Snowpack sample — Loveland Pass, Silver Plume, Colorado, USA (12/14/25, 10:50 AM MST)
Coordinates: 39.664, -105.882
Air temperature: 36 °F
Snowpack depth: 67 cm
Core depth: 10 cm
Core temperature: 50 °F
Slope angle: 6°, slope face: 326°
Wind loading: low
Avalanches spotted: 0
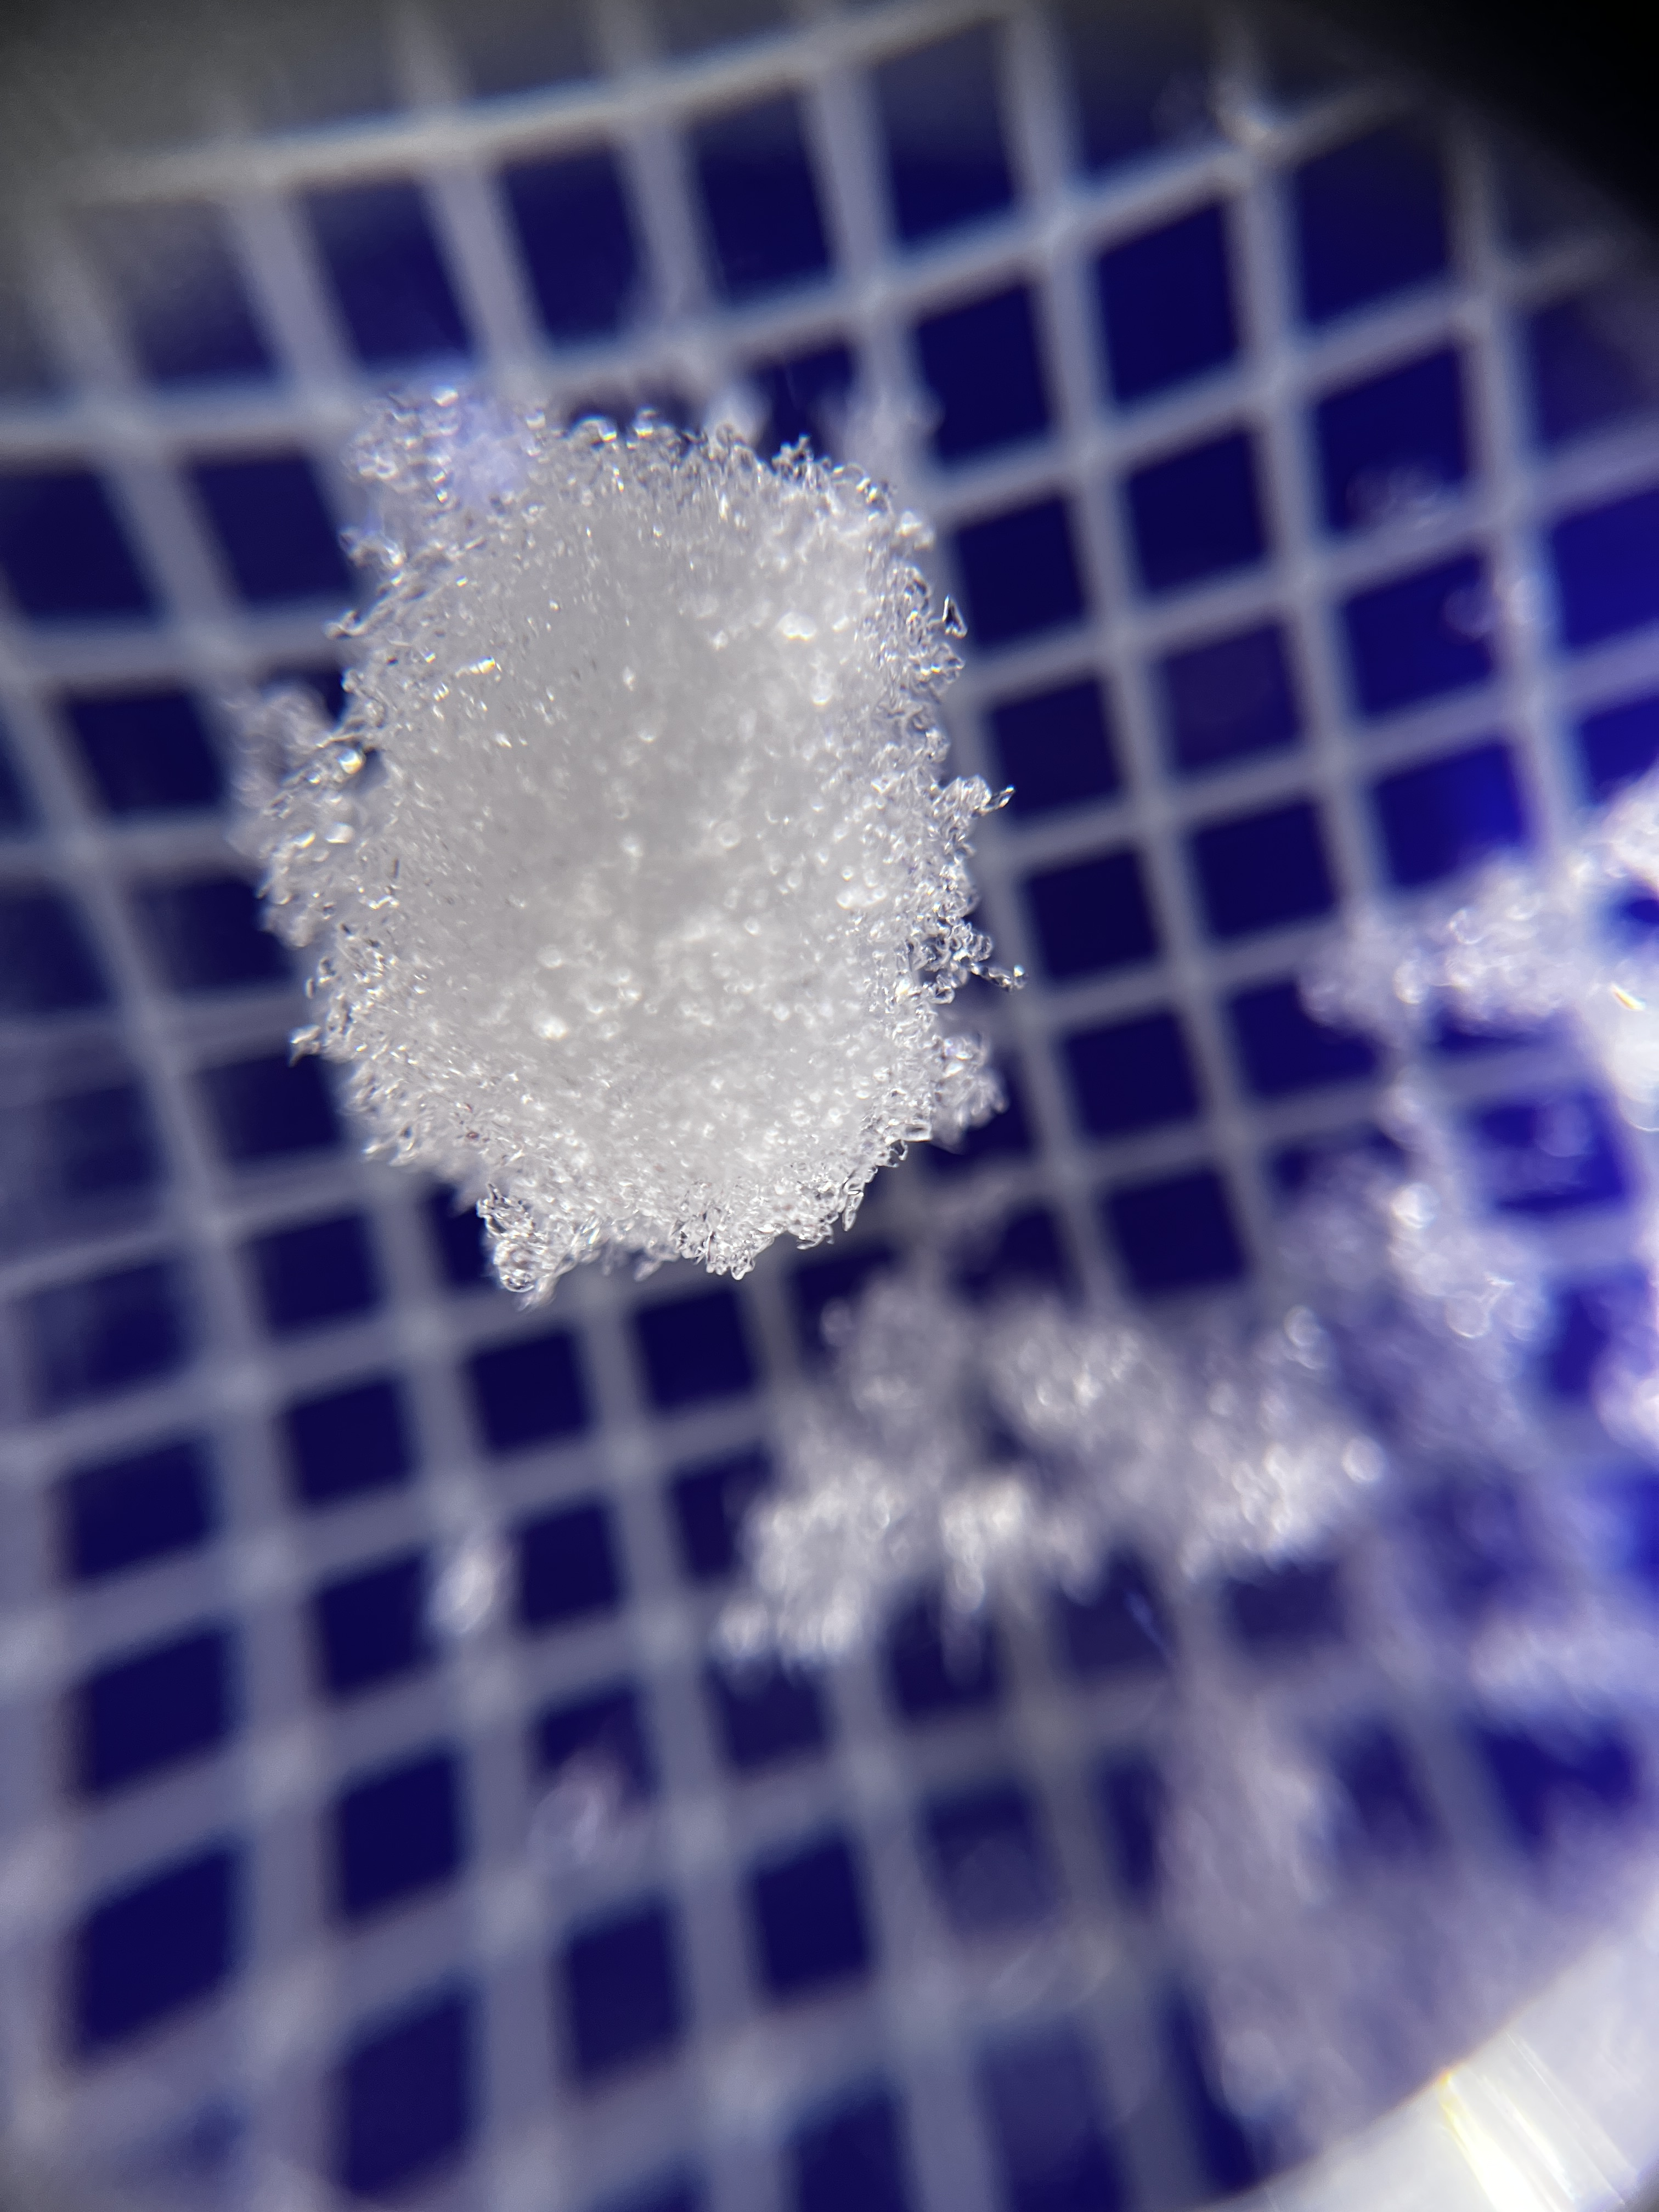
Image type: magnified_profile
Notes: No avalanches spotted, very late start to the season with minimal snowpack